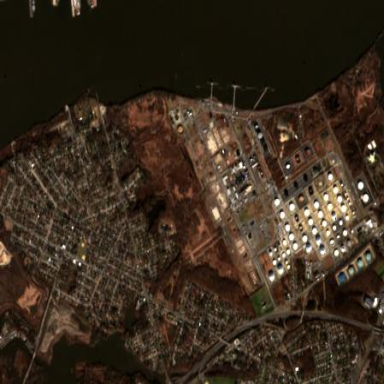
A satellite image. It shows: Industrial area primarily used for oil-related activities.